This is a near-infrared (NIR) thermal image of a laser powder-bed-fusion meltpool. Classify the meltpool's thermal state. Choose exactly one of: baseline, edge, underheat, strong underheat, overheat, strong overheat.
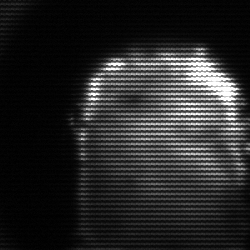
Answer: baseline